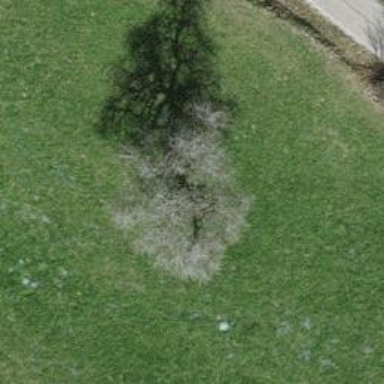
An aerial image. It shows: Single tag "natural: tree."